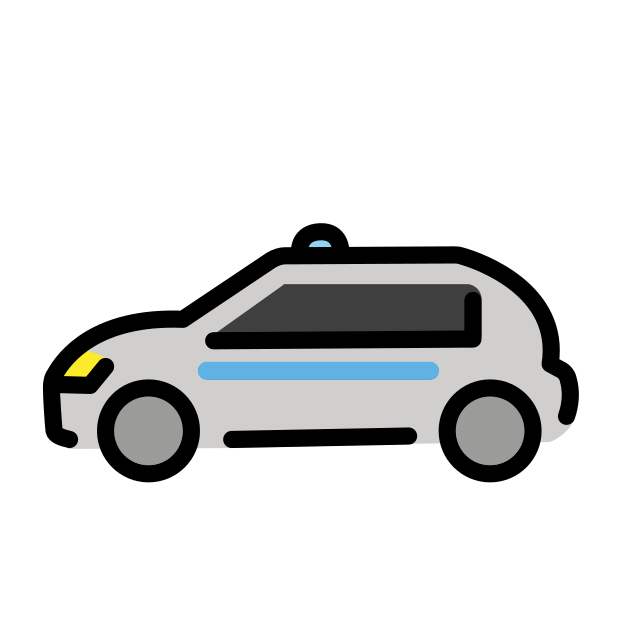
police car